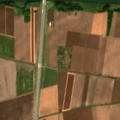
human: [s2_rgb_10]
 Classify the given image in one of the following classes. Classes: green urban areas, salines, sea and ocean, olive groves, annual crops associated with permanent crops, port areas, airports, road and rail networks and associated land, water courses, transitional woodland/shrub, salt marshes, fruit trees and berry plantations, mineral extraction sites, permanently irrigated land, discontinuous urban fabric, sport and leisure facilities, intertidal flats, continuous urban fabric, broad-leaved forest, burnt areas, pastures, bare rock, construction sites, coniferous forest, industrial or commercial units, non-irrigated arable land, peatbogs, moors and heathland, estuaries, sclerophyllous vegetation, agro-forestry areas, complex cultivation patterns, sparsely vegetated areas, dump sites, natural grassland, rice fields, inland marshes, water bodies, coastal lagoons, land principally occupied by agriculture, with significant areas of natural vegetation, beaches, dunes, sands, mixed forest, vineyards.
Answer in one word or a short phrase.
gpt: non-irrigated arable land, water courses